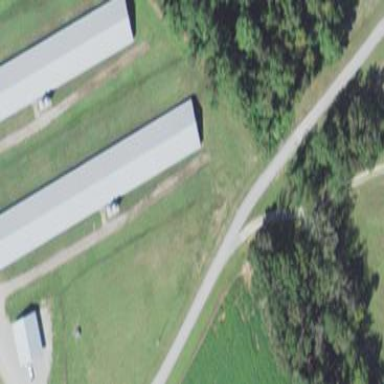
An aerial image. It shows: Farm auxiliary building.